Question: I have next code:
'''
@implementation SplashViewVC
- (void)viewDidLoad
{
[super viewDidLoad];
self.splashView.backgroundColor = [UIColor colorWithPatternImage:[UIImage imageNamed:@"Default.png"]];
self.activityIndicator.originY = 355.f;
[[NSNotificationCenter defaultCenter] addObserverForName:NCDownloadComplete object:nil queue:[NSOperationQueue mainQueue] usingBlock:^(NSNotification *n){
NSInteger errorCode = [n.userInfo[@"errorCode"] integerValue];
[self.activityIndicator stopAnimating];
if (errorCode == ERROR_CODE_NO_CONNECTION) {
UIAlertView *alertView = [[UIAlertView alloc] initWithTitle:@"Error" message:@"Some problem with server" delegate:self cancelButtonTitle:@"try again" otherButtonTitles:nil];
[alertView show];
} else if (errorCode == 0) {
[self dismissViewControllerAnimated:YES completion:nil];
}
}];
[self downloadData];
}
- (void)downloadData
{
[self.activityIndicator startAnimating];
[[Server sharedServer] getMovieData];
}
- (void)alertView:(UIAlertView *)alertView clickedButtonAtIndex:(NSInteger)buttonIndex
{
[self downloadData];
}
- (void)viewDidDisappear:(BOOL)animated
{
[[NSNotificationCenter defaultCenter] removeObserver:self];
[super viewDidDisappear:animated];
}
@end
'''
So I put breakpoints in begin of 'viewDidLoad' method, in 'viewDidDisappear'. When I launch app that first go to 'viewDidload', after downloading it is go to 'viewDidDisappear'.
But during my app I again download data and post 'notification: NSDownloadComplete'. And in this VC it is work, but I removed later using:
'''
[[NSNotificationCenter defaultCenter] removeObserver:self]
'''
This VC use 'viewDidLoad' once in the beginning & can not again addObserver.
What is wrong?
I try put addObserver method to 'viewWillAppear' or 'viewWillDisappear' - no results.
I add 'NSLog(@"addObserver");' before
'''
[[NSNotificationCenter defaultCenter] addObserverForName...
'''
in viewDidLoad
and write
'''
- (void)viewDidDisappear:(BOOL)animated
{
NSLog(@"removeObserver");
[[NSNotificationCenter defaultCenter] removeObserver:self];
[super viewDidDisappear:animated];
}
'''
In log I see:
'''
2013-06-10 14:32:05.646 myApp[9390:c07] addObserver
2013-06-10 14:32:06.780 myApp[9390:c07] removeObserver
'''
What wrong?
you can see that observer must be removed but it again run block in addObserver method

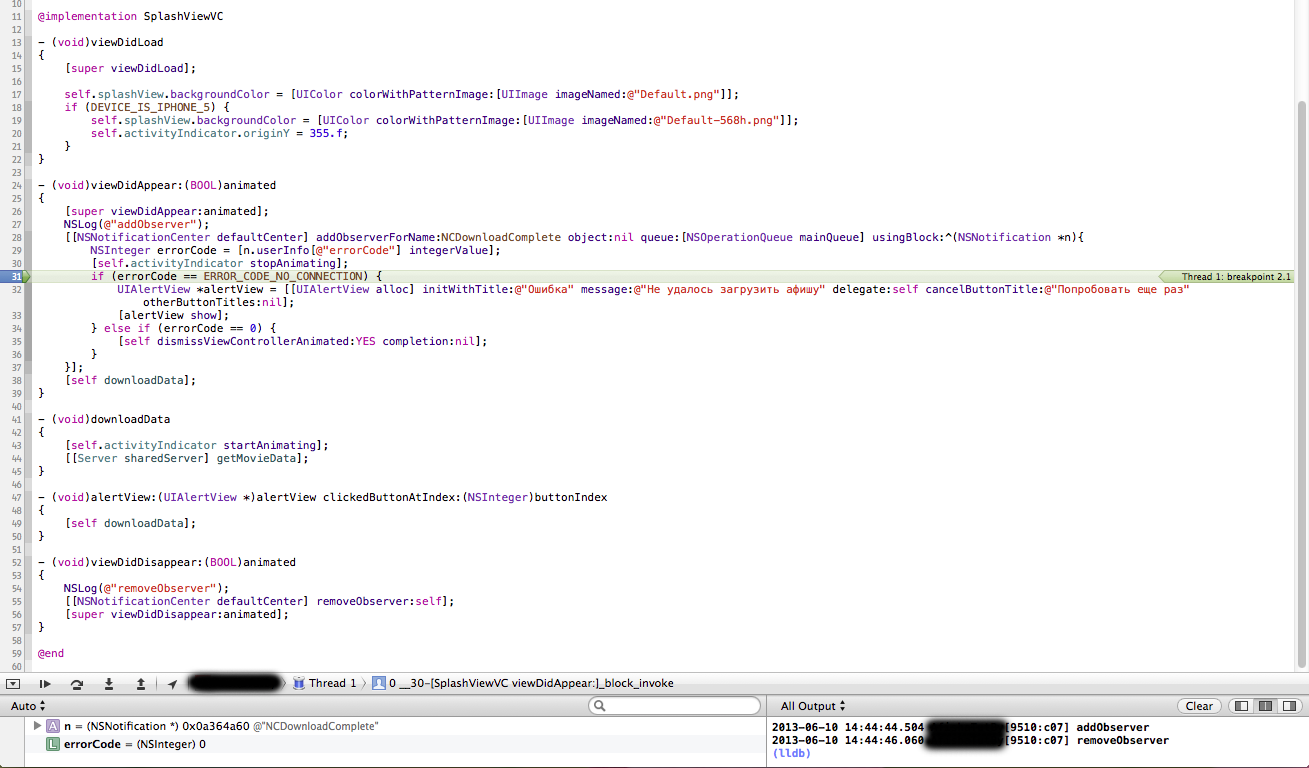
Answer: Apart from add/remove observer calls not properly being balanced, at noted in the other answers, there is another problem.
Your code to remove the observer is wrong. For a block-based observer, the of 'addObserver' must be given as argument to 'removeObserver'. So you should add a property
'''
@property(nonatomic, strong) id observer;
'''
to the class. Then you add the observer with
'''
self.observer = [[NSNotificationCenter defaultCenter] addObserverForName:NCDownloadComplete object:nil queue:[NSOperationQueue mainQueue] usingBlock:^(NSNotification *n){
// ...
}];
'''
and remove it with
'''
[[NSNotificationCenter defaultCenter] removeObserver:self.observer];
'''